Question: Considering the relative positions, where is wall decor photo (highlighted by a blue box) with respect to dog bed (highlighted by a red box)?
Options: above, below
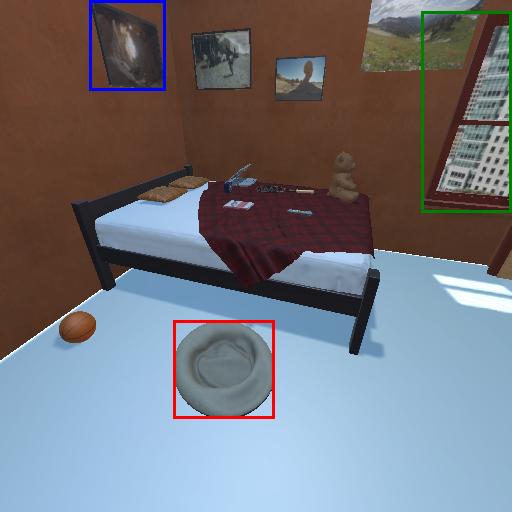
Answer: above